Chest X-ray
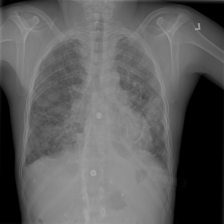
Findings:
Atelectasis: negative
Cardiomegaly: negative
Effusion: negative
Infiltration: negative
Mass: negative
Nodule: negative
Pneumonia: negative
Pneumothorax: positive
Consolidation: positive
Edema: negative
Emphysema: negative
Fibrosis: negative
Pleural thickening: negative
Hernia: negative